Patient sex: F
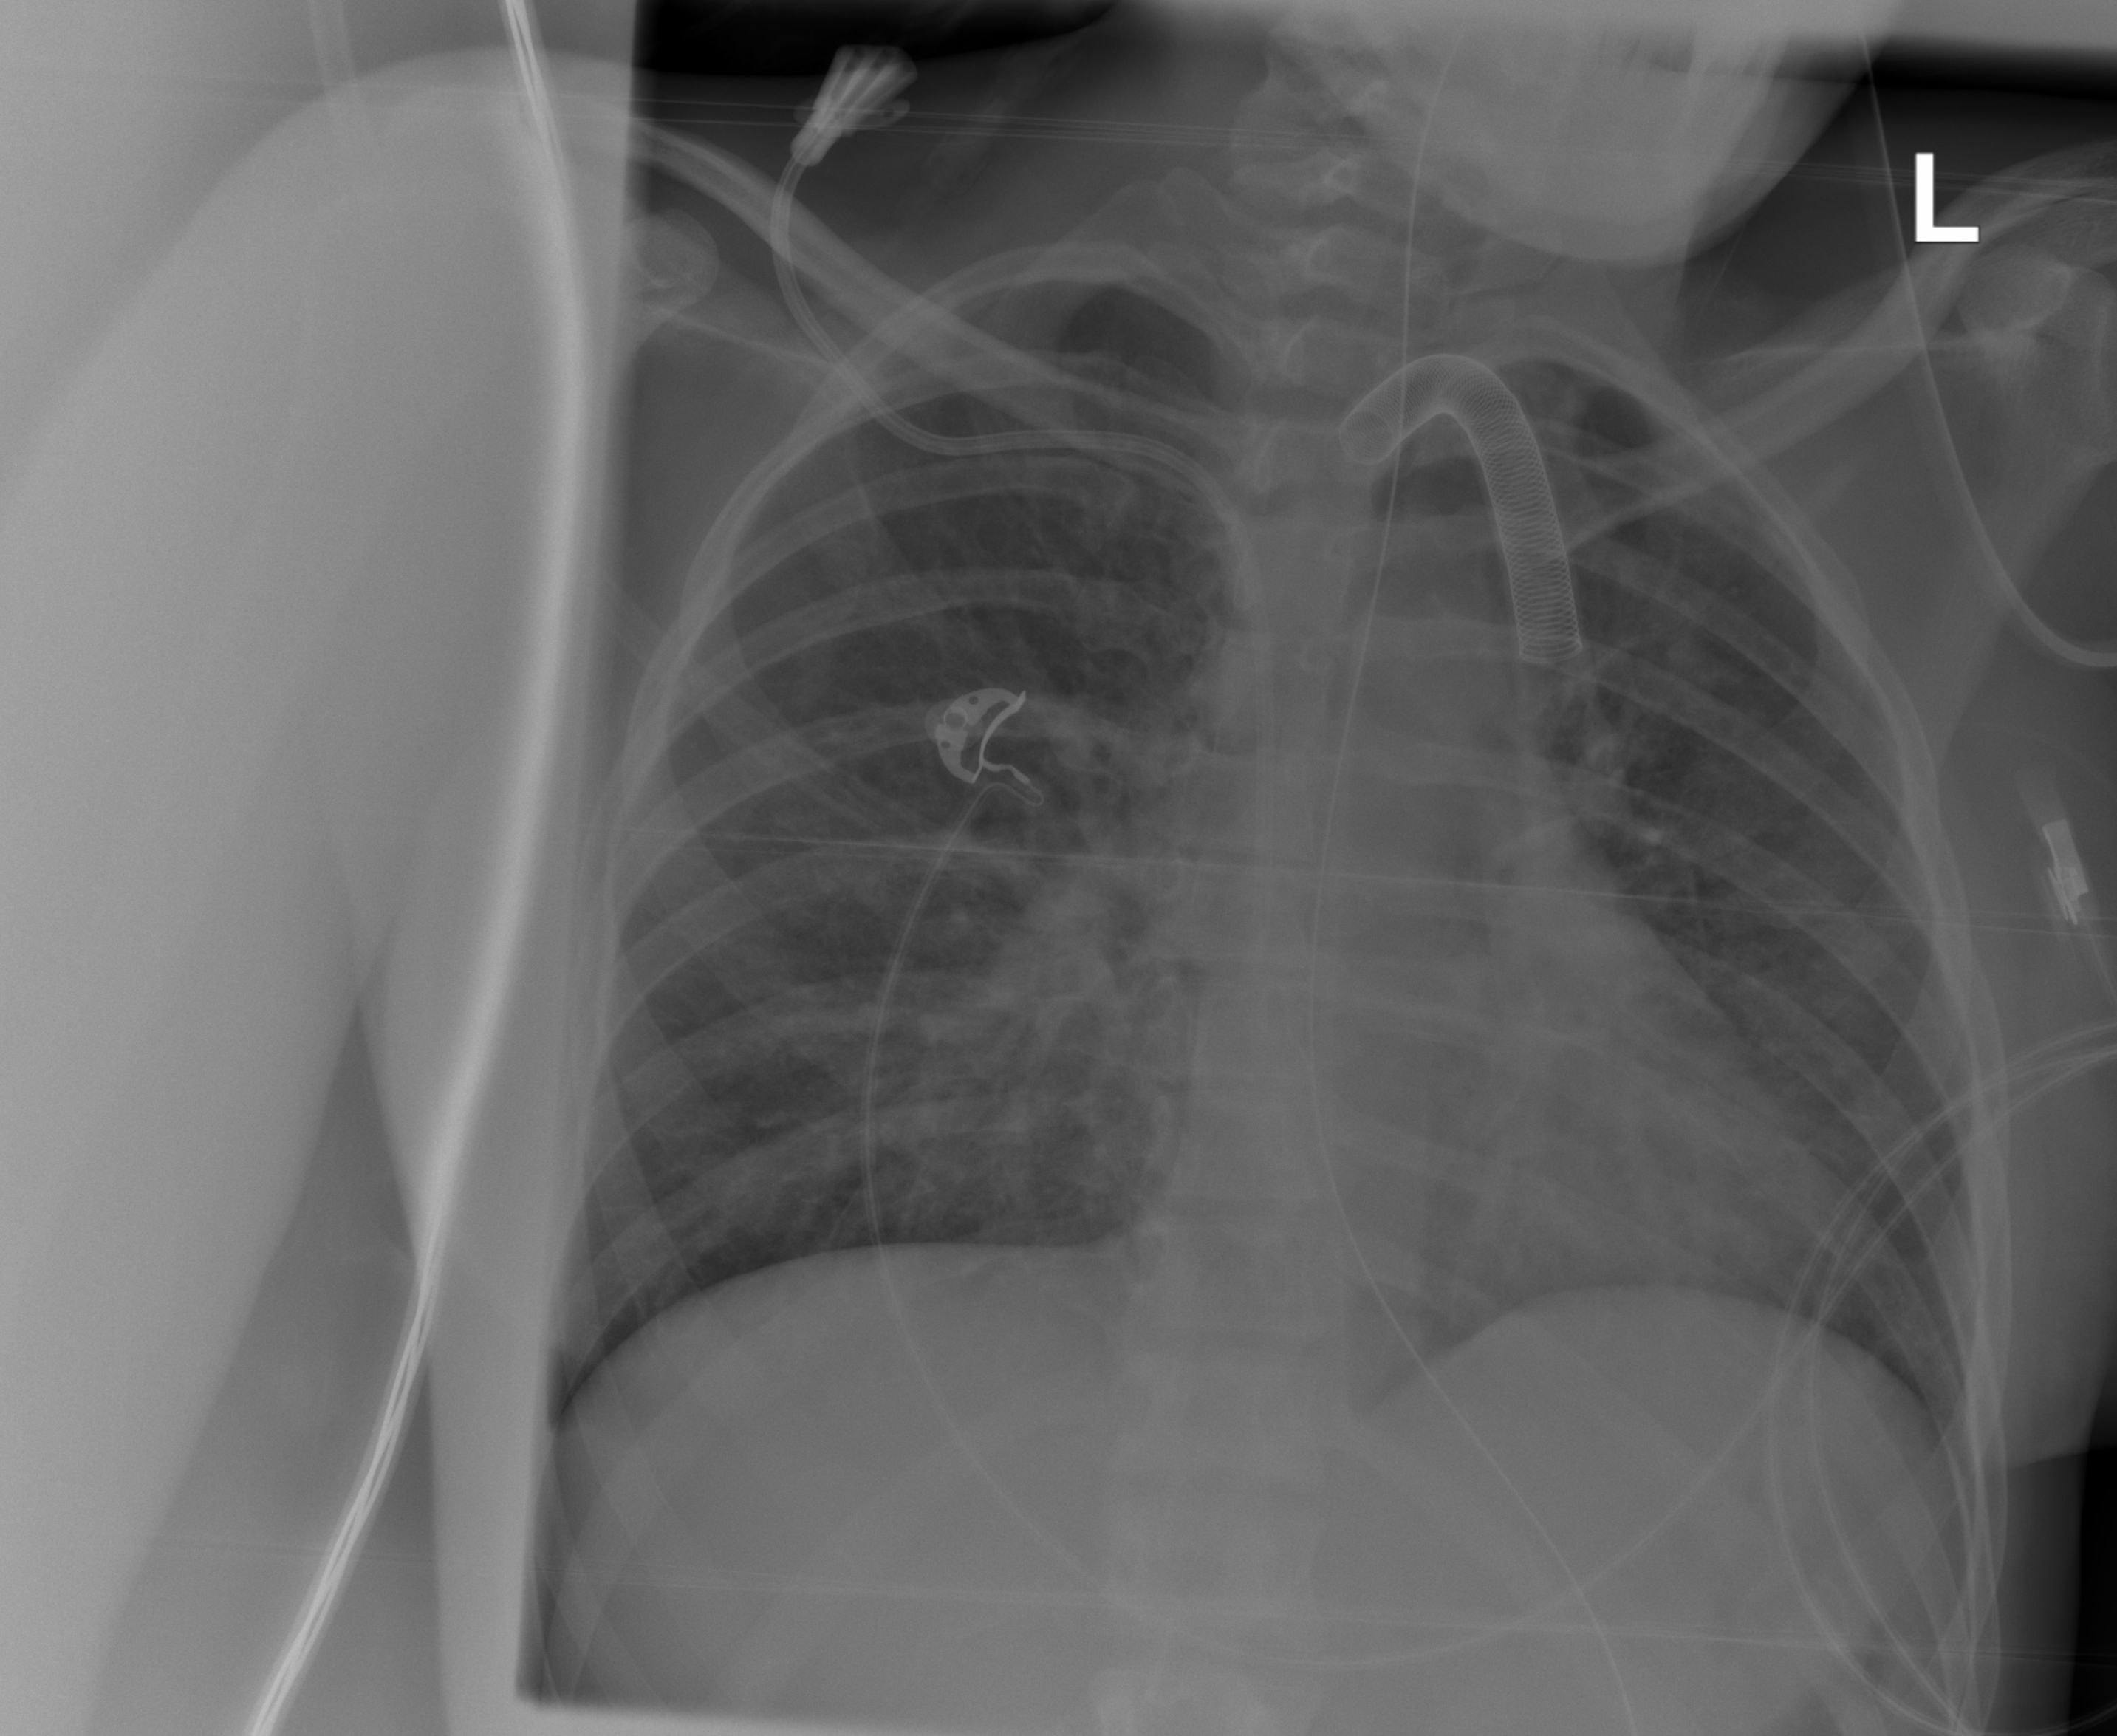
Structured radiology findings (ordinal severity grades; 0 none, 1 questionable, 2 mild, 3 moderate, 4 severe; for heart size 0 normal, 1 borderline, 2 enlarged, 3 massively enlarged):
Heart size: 0
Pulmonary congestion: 1
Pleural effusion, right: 0
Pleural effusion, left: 0
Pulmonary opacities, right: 2
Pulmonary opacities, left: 2
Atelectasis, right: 0
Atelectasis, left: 0